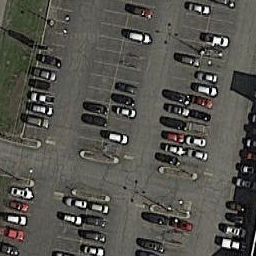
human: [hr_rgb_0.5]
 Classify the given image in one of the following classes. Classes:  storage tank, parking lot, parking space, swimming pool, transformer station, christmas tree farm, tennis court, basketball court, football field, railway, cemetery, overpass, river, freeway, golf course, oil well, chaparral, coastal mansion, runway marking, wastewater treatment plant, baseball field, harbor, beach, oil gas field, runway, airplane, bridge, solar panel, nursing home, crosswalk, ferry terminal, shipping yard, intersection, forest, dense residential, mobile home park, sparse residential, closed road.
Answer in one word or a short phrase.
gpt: parking lot